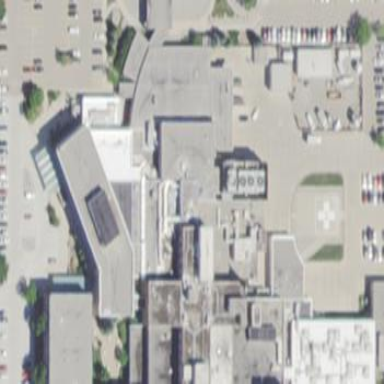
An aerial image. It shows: Hospital building.